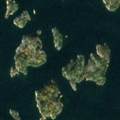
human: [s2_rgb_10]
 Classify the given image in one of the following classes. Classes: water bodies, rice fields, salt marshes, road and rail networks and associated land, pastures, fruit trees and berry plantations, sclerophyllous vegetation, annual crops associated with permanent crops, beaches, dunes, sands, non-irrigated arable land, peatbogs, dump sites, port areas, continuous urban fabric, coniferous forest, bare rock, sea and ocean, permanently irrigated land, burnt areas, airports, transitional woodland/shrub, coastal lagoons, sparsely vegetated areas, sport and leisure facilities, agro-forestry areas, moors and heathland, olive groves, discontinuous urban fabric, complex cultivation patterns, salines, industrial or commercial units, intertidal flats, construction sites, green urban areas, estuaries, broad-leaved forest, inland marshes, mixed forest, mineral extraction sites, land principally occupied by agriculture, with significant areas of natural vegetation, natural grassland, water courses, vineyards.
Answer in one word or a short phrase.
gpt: broad-leaved forest, sea and ocean